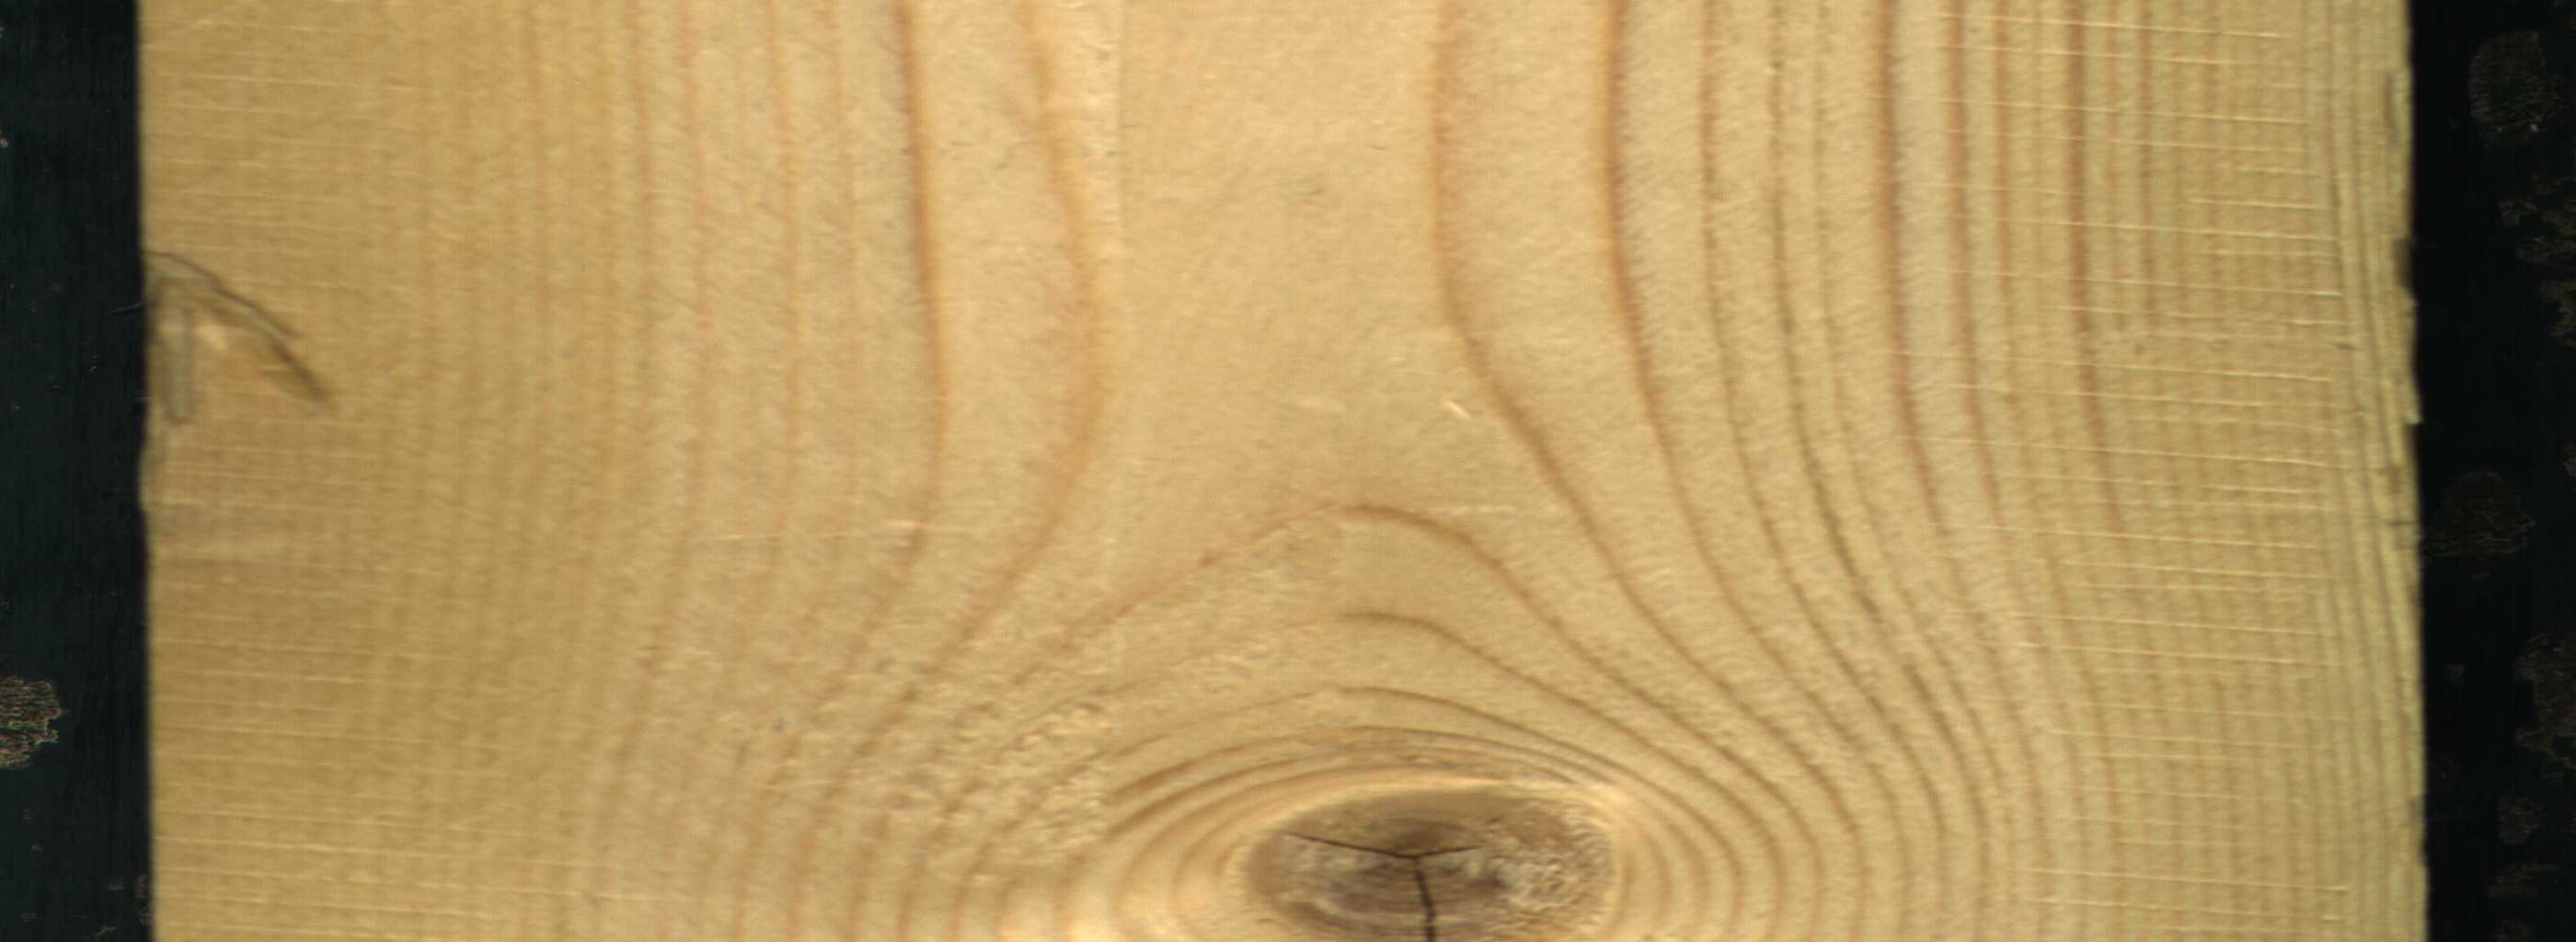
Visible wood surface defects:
knot_with_crack